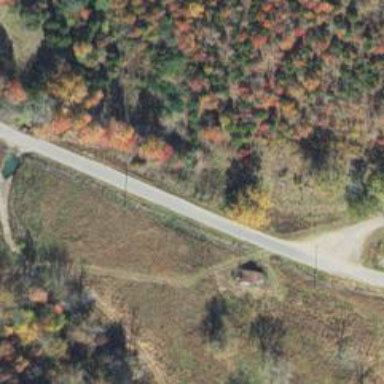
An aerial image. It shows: Unclassified road.